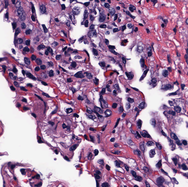
Tumor epithelial tissue: no
Tumor-associated stroma tissue: yes
Normal tissue: no